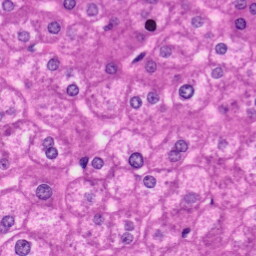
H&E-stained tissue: Liver